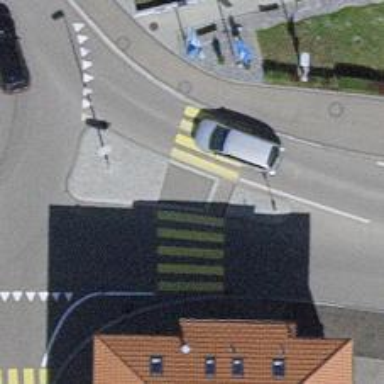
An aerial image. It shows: Traffic island located on footway.